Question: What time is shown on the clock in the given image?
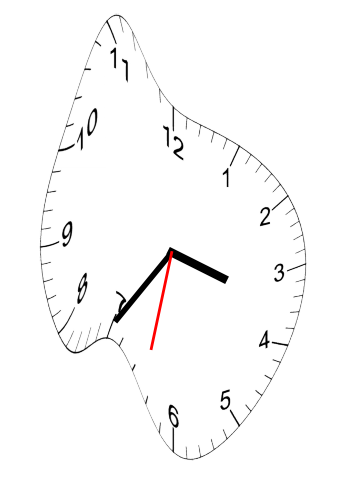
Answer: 03:35:32